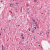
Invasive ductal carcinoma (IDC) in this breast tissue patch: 0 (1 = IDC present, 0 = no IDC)